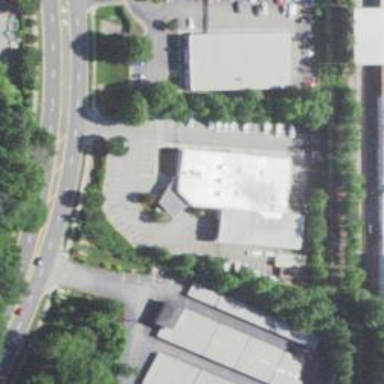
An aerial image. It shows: Commercial building.